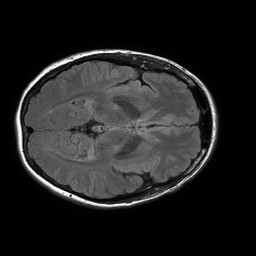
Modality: FLAIR
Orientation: axial
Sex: female
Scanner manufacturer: philips
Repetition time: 11 s
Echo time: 0.125 s